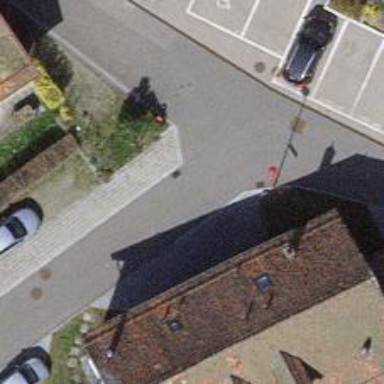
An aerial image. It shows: Residential road with asphalt surface. There is sidewalk on the left side.